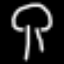
Label: mushroom